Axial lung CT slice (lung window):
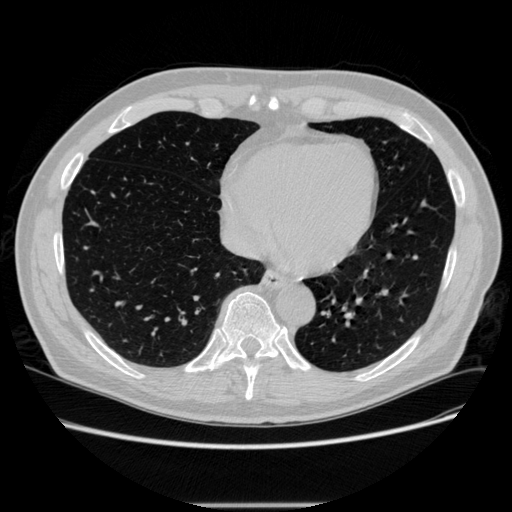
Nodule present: no